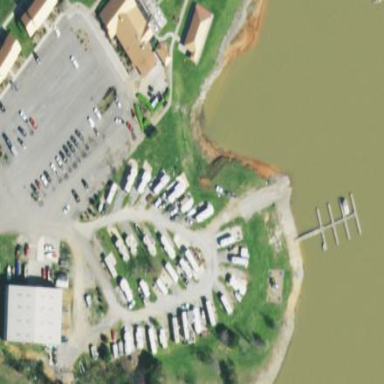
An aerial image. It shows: Caravan site with sanitary dump station.